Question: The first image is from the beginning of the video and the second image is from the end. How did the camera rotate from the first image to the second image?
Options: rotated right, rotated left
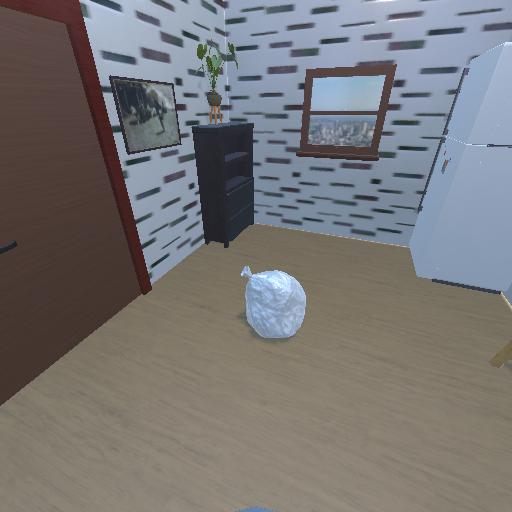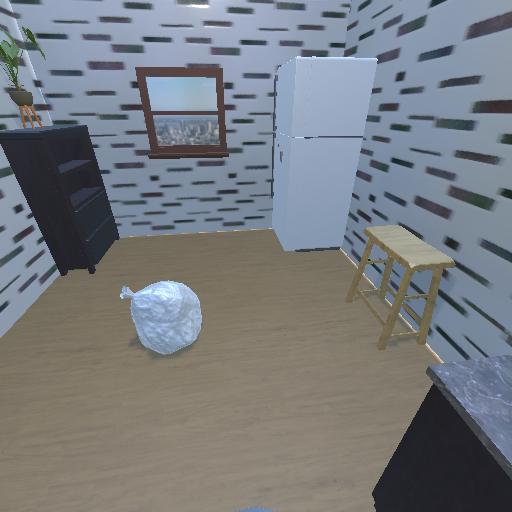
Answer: rotated right